Question: I was trying to use the TODO window from WebStorm (or any other JetBrains IDE), but I get tons of TODOs from 'node_modules':

So in this way, this feature is not really useful. When I exclude the 'node_modules' folder from the project, the TODOs go away, but also the autocompletion from those modules etc, so I don't think this is really the way to go.
How can I make sure those TODOs from 'node_modules' are not shown?
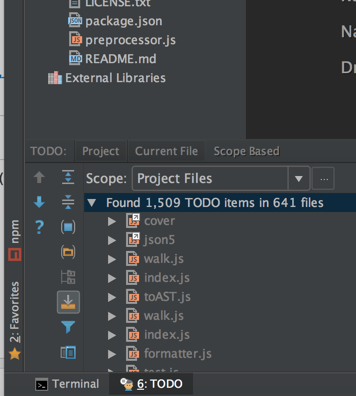
Answer: It seemed like Webstorm fixed this itself after restarting Webstorm, I saw my node_modules where listed as 'library root'. I suppose this is a bug where node_modules are not listed as library on creating a new project.